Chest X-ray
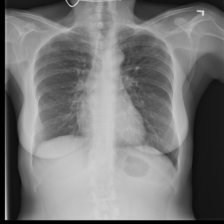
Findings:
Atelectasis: negative
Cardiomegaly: negative
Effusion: negative
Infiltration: negative
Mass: negative
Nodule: negative
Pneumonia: negative
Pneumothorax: negative
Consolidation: negative
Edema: negative
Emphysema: negative
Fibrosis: negative
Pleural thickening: negative
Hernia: negative